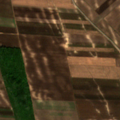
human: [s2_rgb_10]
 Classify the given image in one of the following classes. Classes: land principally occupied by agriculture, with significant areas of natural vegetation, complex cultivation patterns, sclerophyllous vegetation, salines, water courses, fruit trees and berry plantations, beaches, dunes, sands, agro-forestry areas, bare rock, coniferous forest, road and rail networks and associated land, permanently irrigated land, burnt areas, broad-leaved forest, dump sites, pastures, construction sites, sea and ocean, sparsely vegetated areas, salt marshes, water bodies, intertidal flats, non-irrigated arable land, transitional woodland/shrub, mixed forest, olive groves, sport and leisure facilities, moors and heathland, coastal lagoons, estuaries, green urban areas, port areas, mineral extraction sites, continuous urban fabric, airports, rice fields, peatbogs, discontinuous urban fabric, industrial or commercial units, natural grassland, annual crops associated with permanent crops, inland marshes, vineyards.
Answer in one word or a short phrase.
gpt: non-irrigated arable land